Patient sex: M
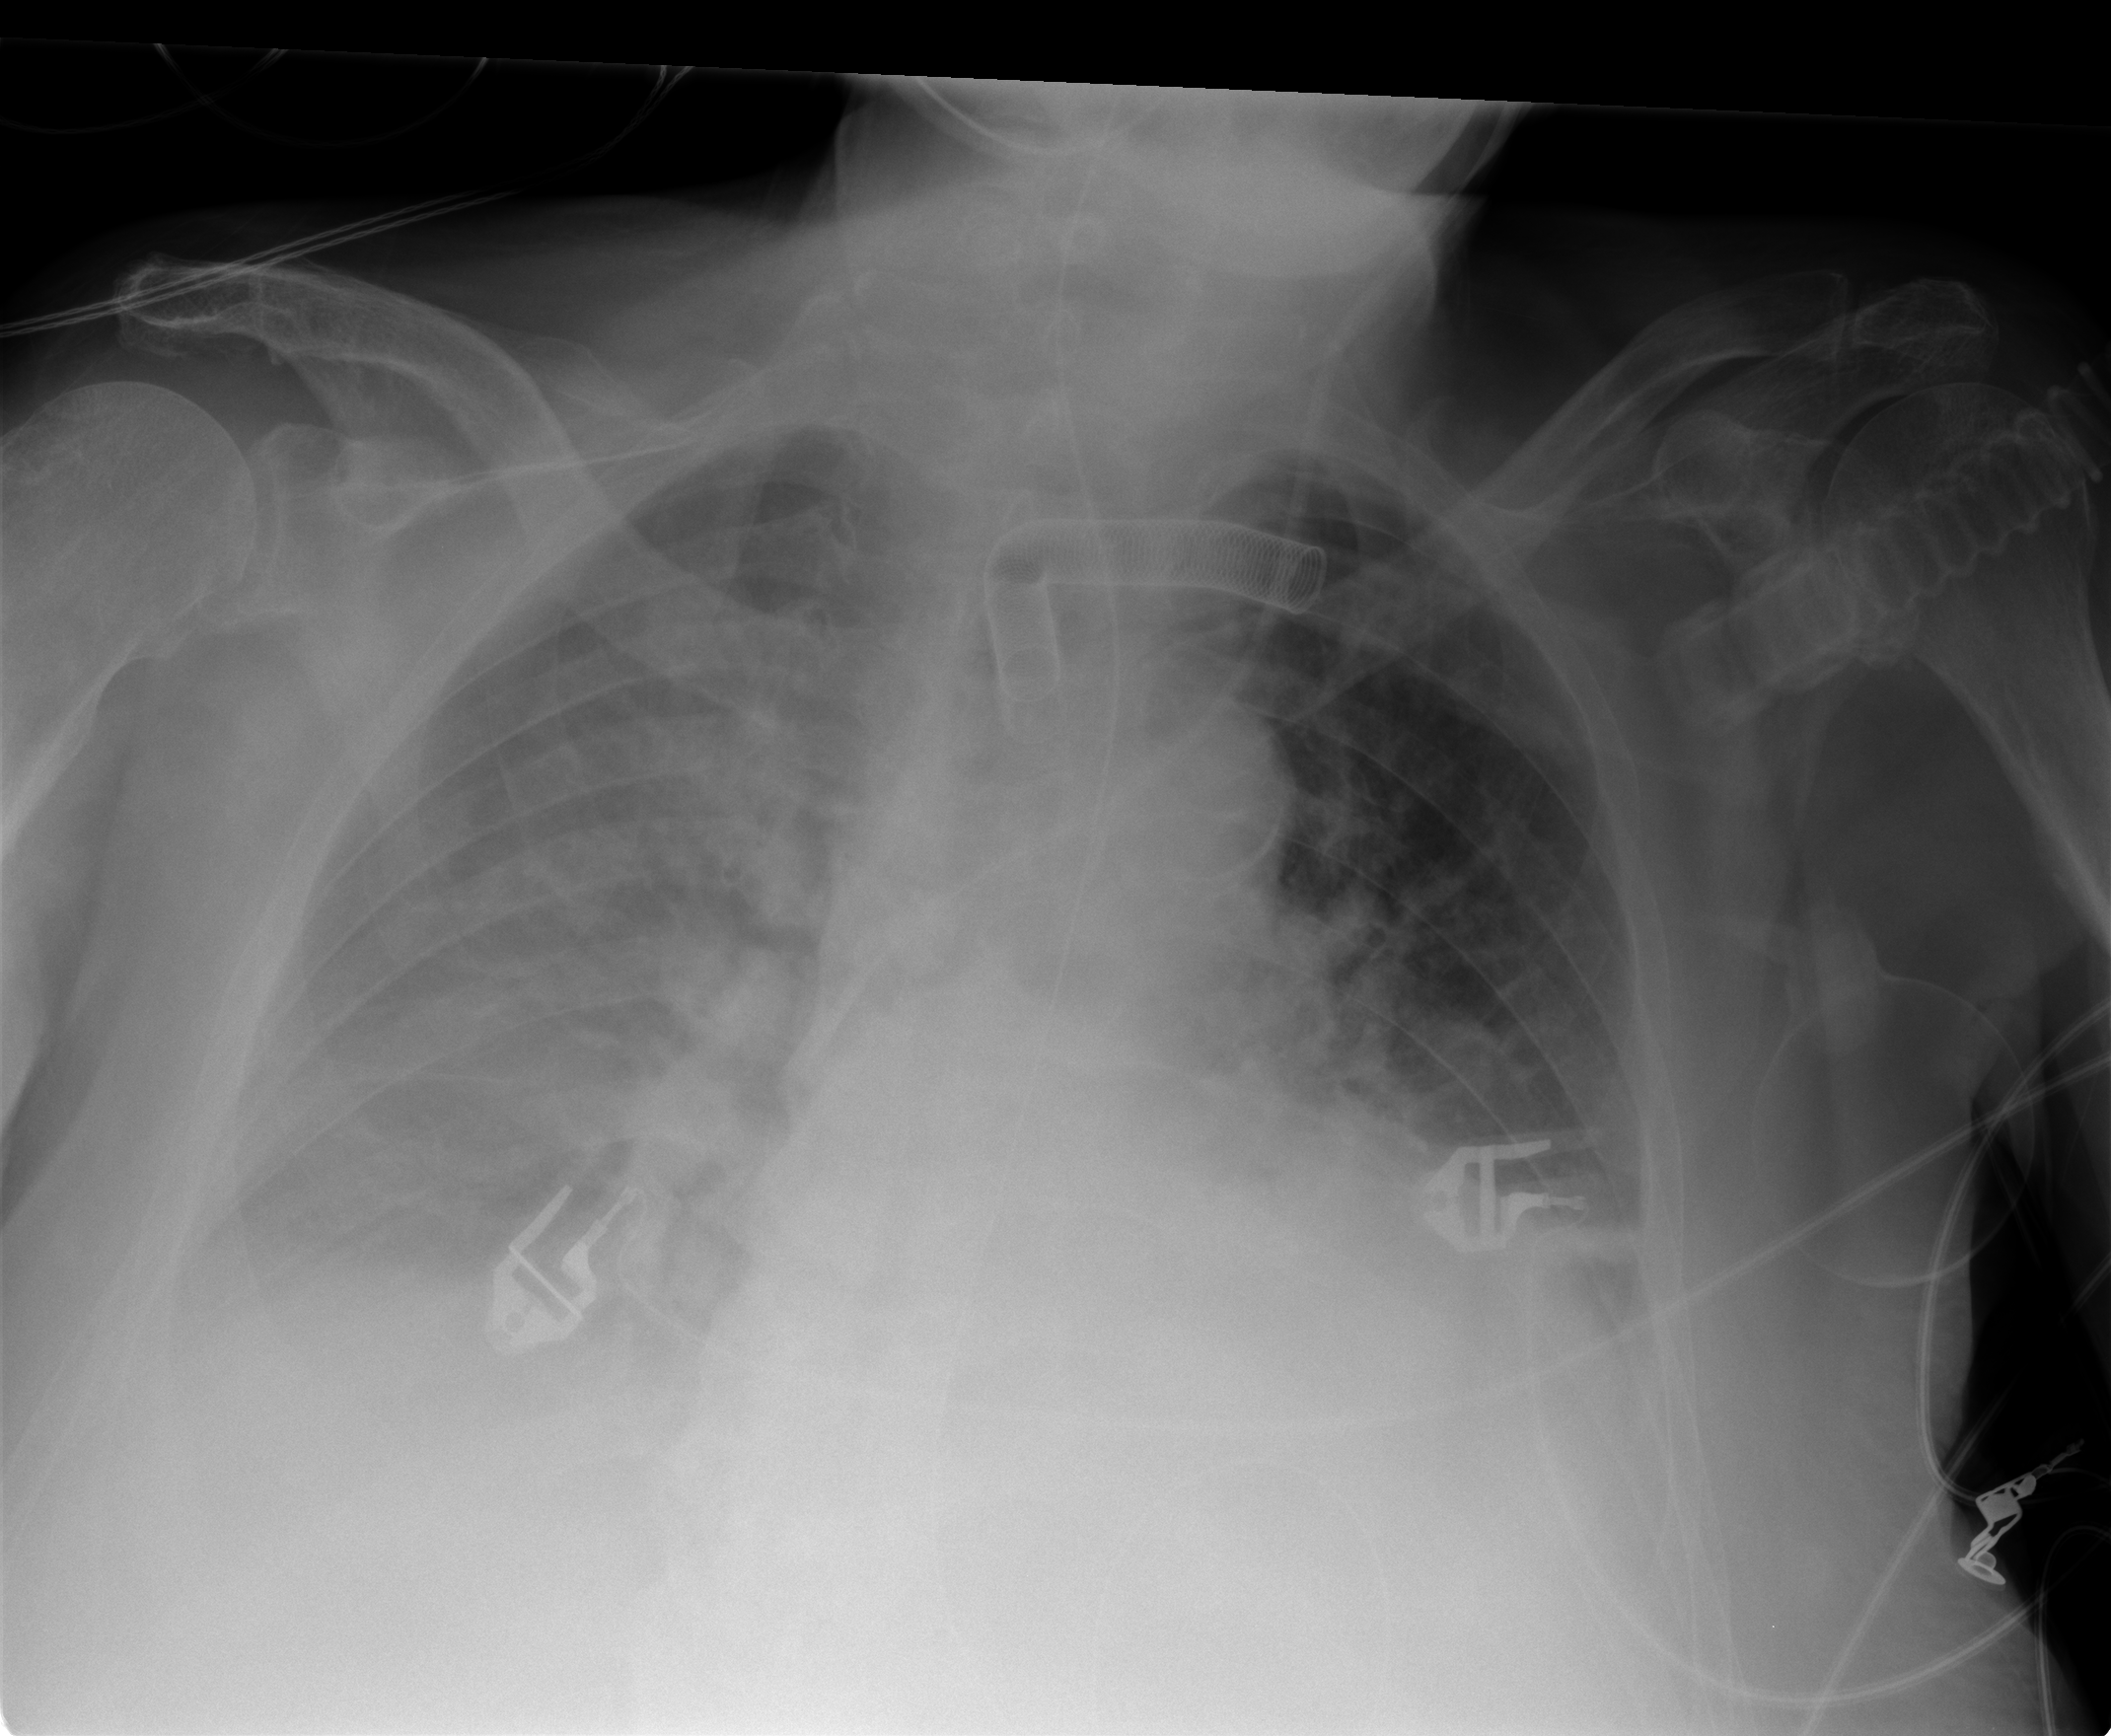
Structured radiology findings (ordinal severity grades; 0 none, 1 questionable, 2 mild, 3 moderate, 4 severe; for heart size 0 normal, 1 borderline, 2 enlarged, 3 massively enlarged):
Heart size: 2
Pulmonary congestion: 1
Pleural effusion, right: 2
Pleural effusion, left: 2
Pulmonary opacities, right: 0
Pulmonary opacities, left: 0
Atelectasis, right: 2
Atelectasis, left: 2